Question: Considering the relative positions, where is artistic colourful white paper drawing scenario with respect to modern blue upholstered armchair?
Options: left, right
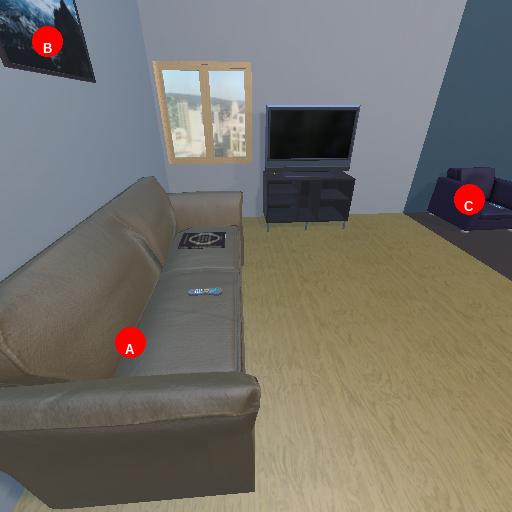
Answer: left